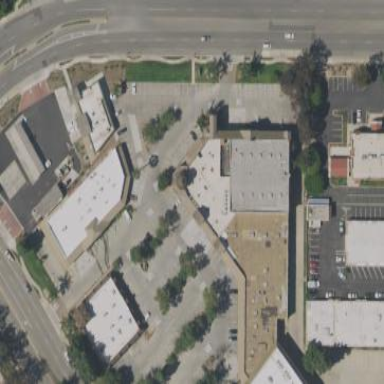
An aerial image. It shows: Retail building.